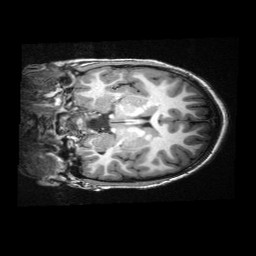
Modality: T1w
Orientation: coronal
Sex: male